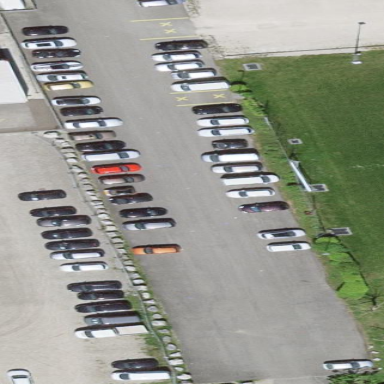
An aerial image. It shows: Asphalt parking lot.